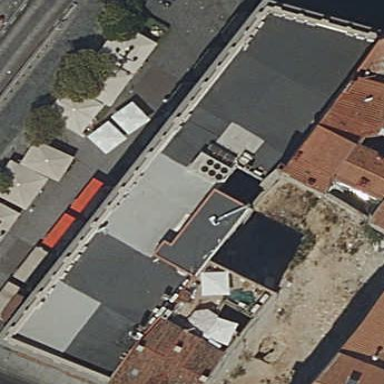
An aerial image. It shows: Building with grey roof and brown exterior.